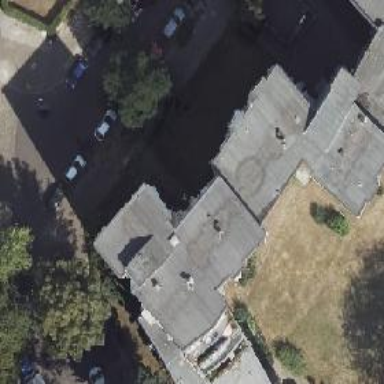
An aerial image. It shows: The image shows part of apartment building.